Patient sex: M
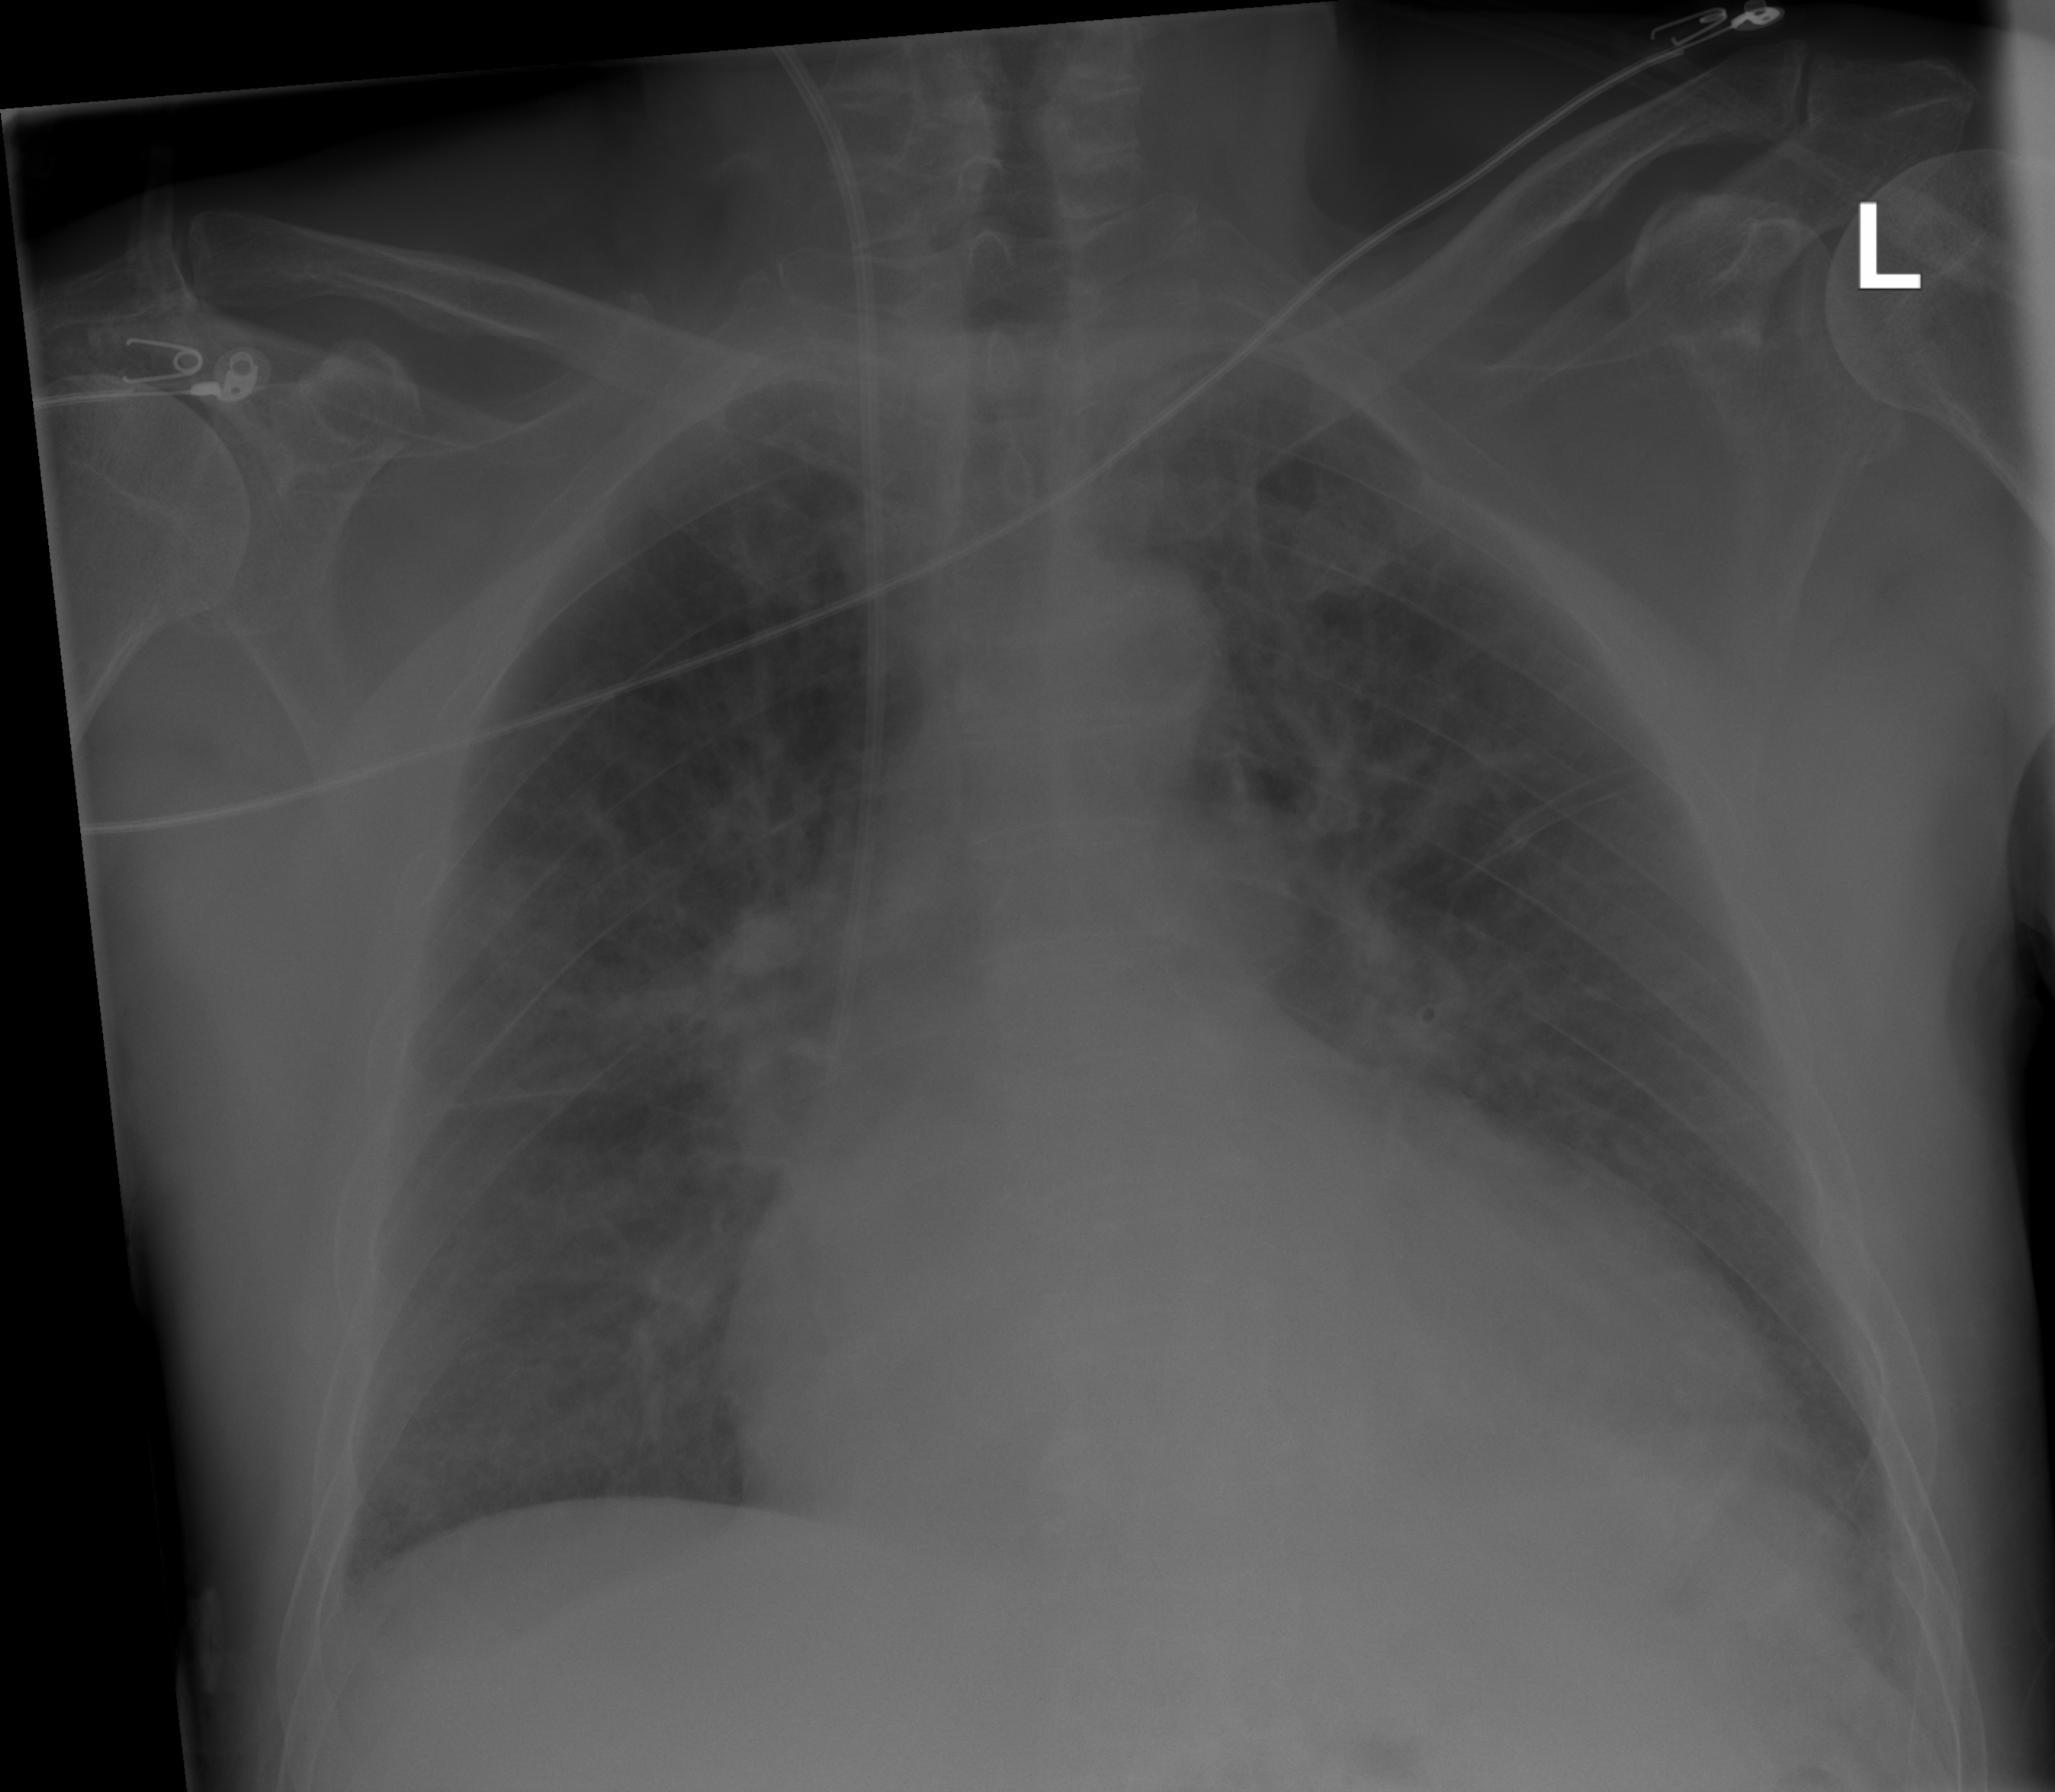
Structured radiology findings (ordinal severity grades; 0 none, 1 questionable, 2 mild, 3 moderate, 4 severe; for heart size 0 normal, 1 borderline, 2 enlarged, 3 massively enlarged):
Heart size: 2
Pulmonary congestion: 2
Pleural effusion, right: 0
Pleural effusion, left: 0
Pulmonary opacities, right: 0
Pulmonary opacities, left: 0
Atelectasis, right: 2
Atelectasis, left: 2